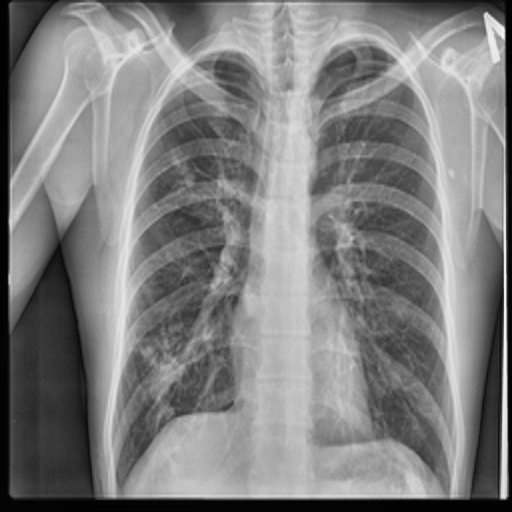
Finding: TUBERCULOSIS